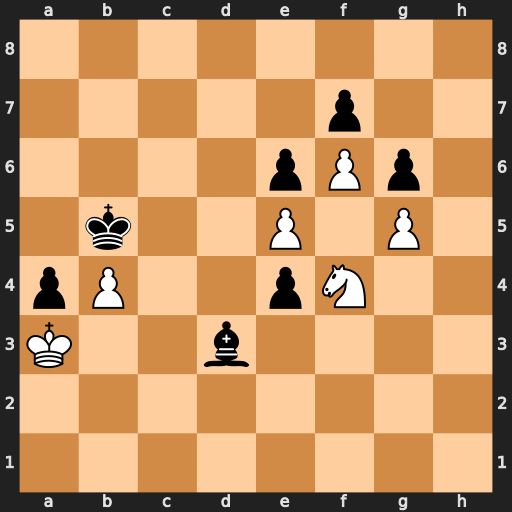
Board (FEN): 8/5p2/4pPp1/1k2P1P1/pP2pN2/K2b4/8/8
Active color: w
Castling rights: -
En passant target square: -
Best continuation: Nxe6 e3 Nd4+ Kc4 e6